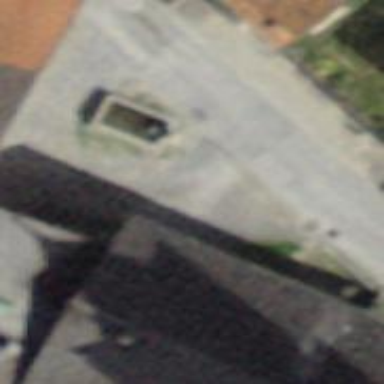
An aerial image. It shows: Beautiful fountain.